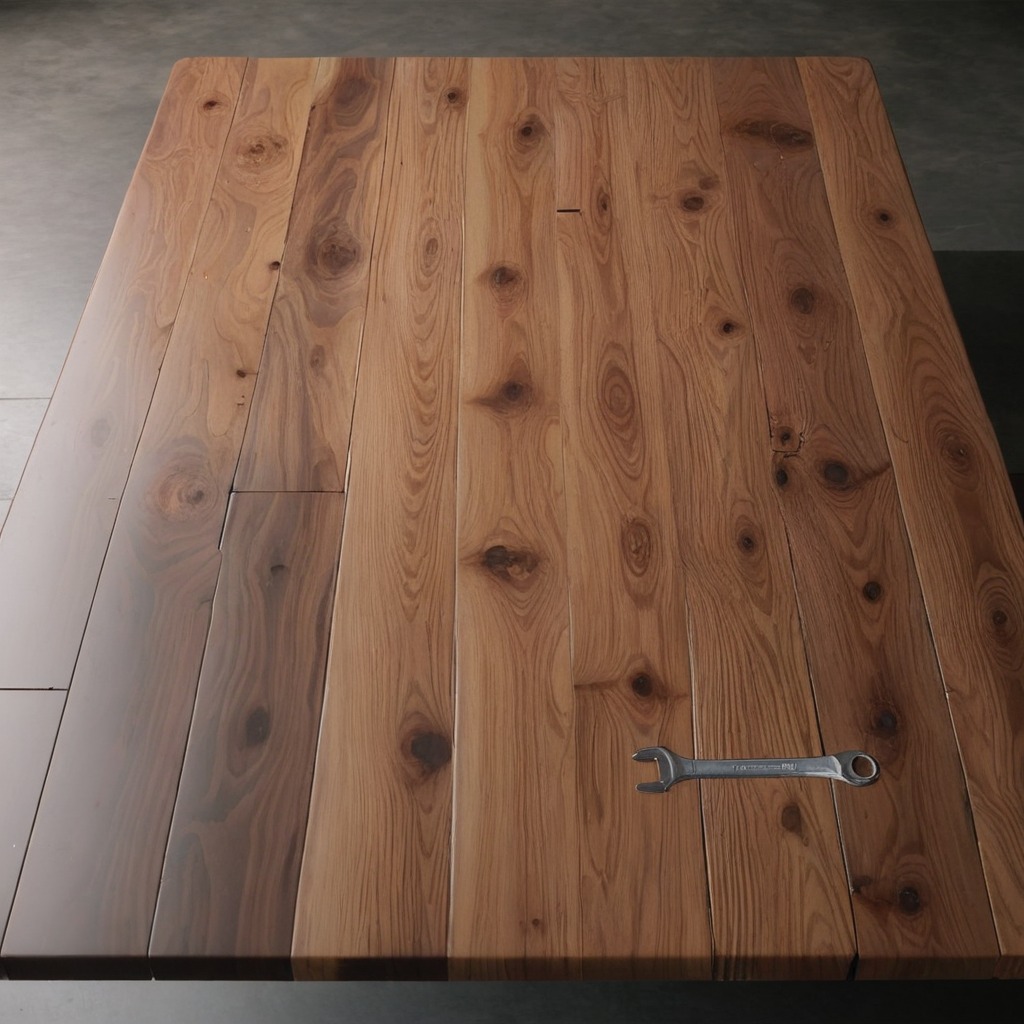
An wrench is lying on the oil-spilled wooden table in a vintage motorcycle garage.